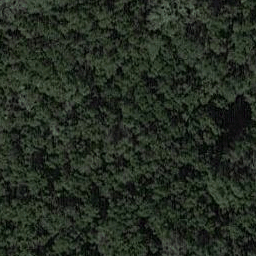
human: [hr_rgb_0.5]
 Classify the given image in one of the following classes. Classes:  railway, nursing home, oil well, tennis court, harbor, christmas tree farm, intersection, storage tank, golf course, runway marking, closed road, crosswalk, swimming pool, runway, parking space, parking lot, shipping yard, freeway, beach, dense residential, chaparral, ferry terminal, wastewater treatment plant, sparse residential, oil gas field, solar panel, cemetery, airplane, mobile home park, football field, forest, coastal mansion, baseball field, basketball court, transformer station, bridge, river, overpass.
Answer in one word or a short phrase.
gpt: forest